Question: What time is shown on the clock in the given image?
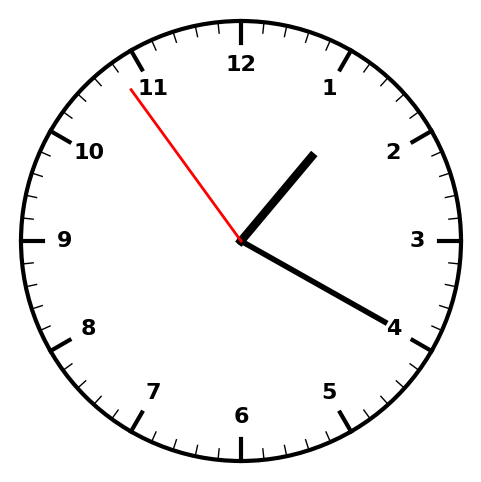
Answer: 01:19:54